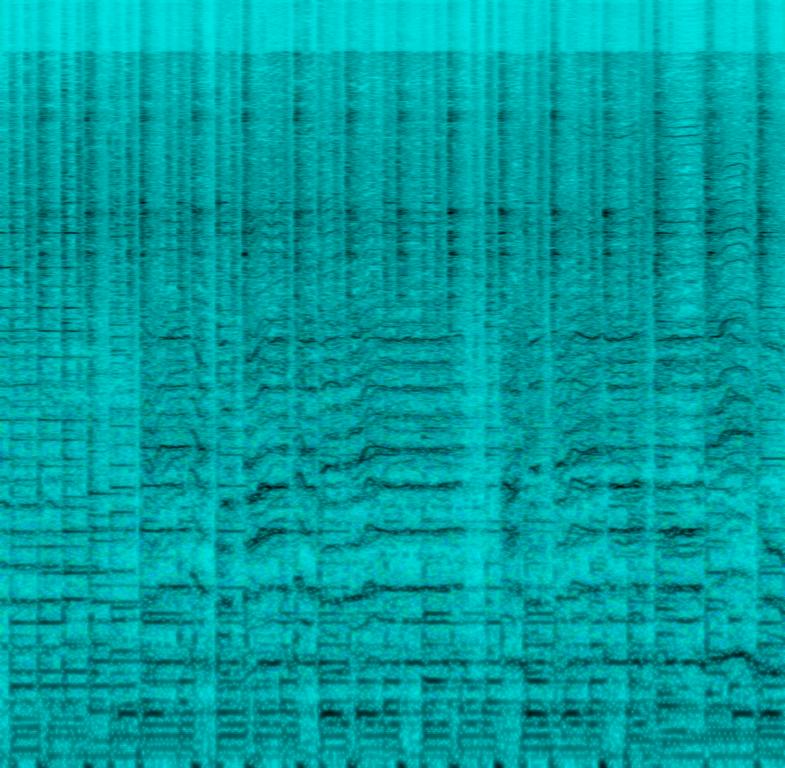
The music features a group of female and male voices singing a melody in unison. An acoustic guitar is accompanying the group with strummed chords and a tambourine is highlighting every beat. The overall atmosphere is joyful.